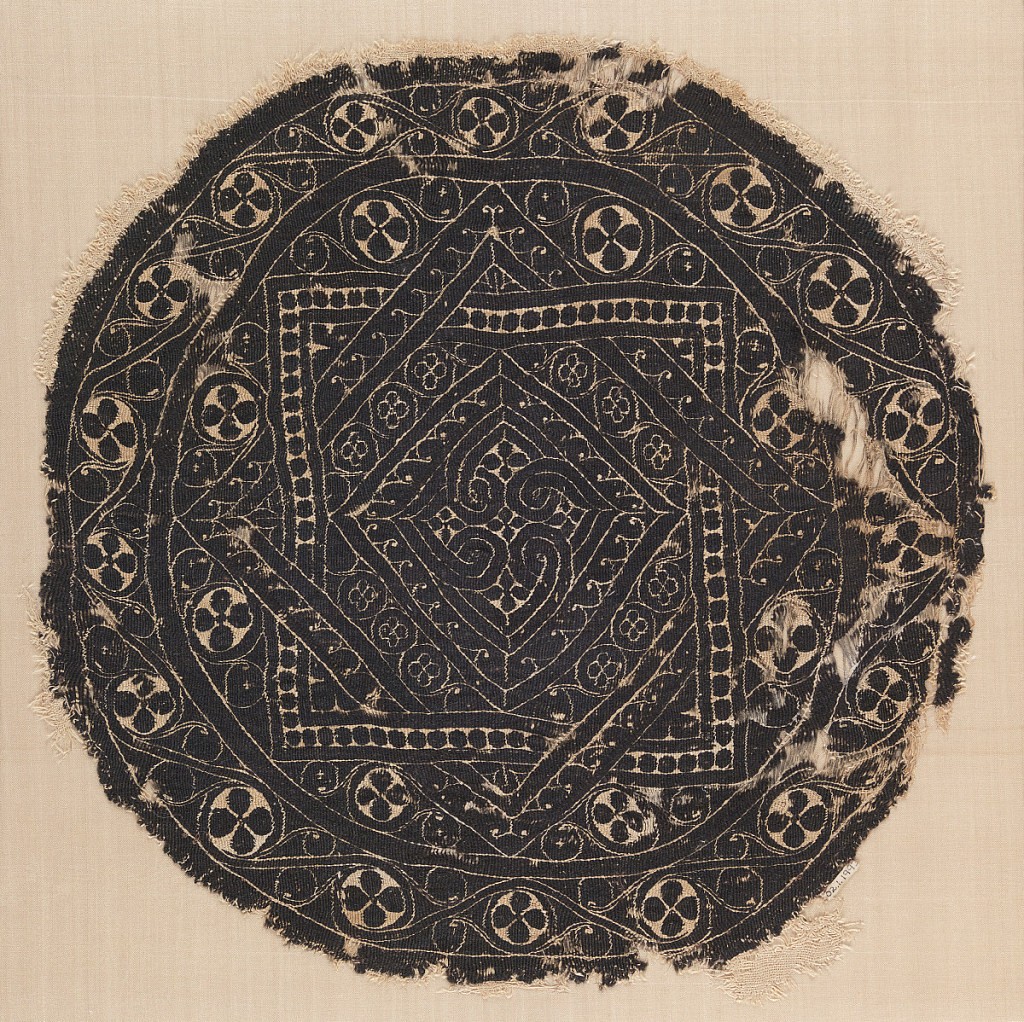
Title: Medallion
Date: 3rd–4th century
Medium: warp: S-spun linen; wefts: S-spun linen, S-spun wool Technique: plain weave with discontinuous wefts (tapestry), open slits Label: wool slit tapestry in a linen foundation
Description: Monochrome tapestry roundel with an eight-pointed star formed by two interlocking squares, containing a smaller square with half spirals. Border of four-lobed motifs in circles, connected by a curving linear element.